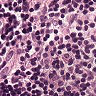
Metastatic tissue present: no